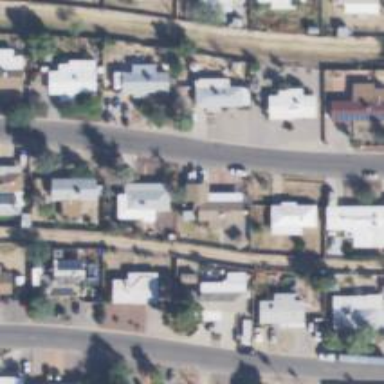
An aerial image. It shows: Alleyway designated as service road.